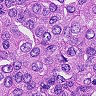
Metastatic tissue present: yes